Question: I'm thinking of putting together this scenario for couchbase and I'm not quite sure whether it's possible? I can't seem to find any reference to it. So here it is.

We have Bucket A as the main bucket. It contains consolidated information for Client A, Client B and Client C. Currently as it is, every one of them are connected directly to Couchbase main cluster.
What I'm thinking is if I could have Client A to have just their information in their own couchbase server but still synchronized with Bucket A in the main cluster, client B have their own couchbase server with their own information only and so is client C. Will this scenario be possible? and if it does, can someone help me with advise on how to accomplish it?
I read it somewhere that couchbase gateway, can pseudo does this except with one potential problem. It can't synchronize with the existing bucket that's already existed in Couchbase Main cluster. So what that means, is that Client A will have to create "Client Bucket A" and sync with Couchbase Main Cluster with bucket called "Client Bucket A". If that truely is the case, that scenario just doesn't work for us. Please advise? Many thanks everyone...
P.S.: I'm not quite sure whether this type of question falls under stackoverflow or ServerFault so pardon my ignorance.
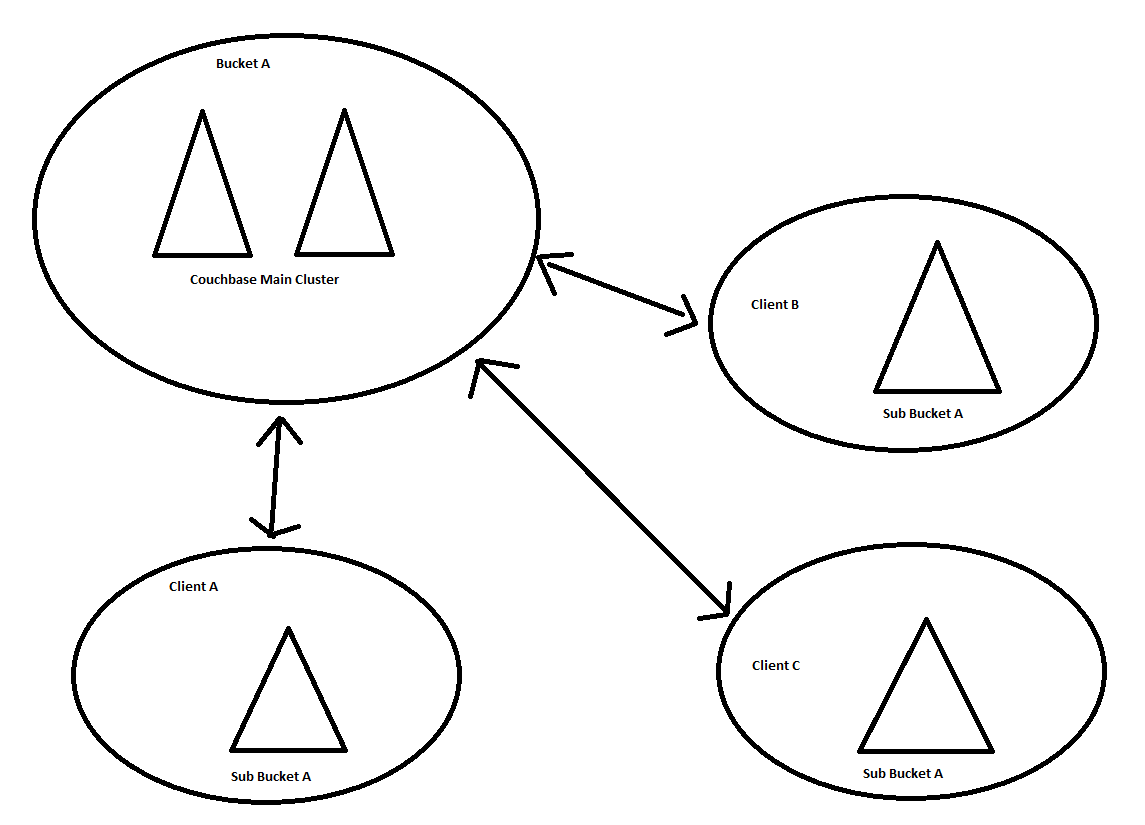
Answer: Client A,B and C are separate couchbase clusters? You can't selectively replicate parts of a bucket, you'd need to have 3 separate buckets, one for each client that then replicates to the external client clusters.